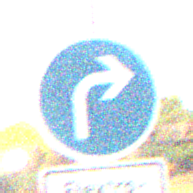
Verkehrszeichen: VorgeschriebeneFahrtrichtungRechts
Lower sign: BesondereFahrzeugeUndTransportgueter11
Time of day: Night
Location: Outdoor (Nature)
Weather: Clear
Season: NotSpecified
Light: Natural